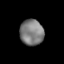
Tissue: lung
Cell type: Epithelial cells
Senescence score: 0.1958
Nuclear area (px): 603
Mean DAPI intensity: 124.363